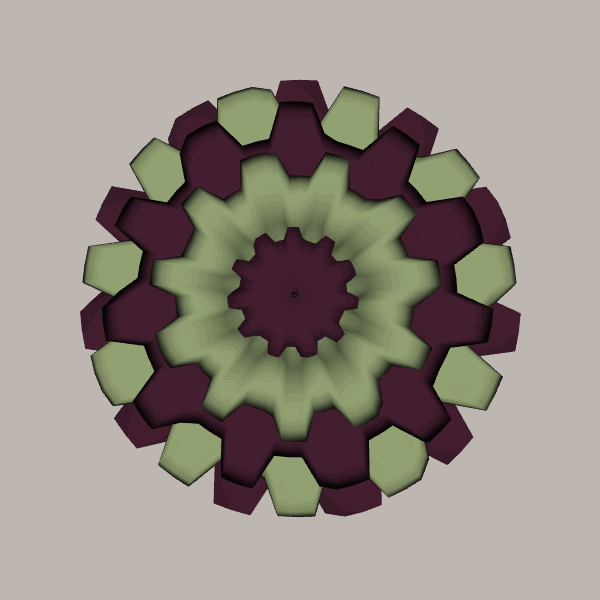
Background: light